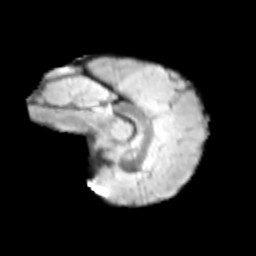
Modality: T2w
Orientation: sagittal
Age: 9
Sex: female
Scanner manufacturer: siemens
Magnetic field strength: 3 T
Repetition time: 3.8 s
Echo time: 0.07 s